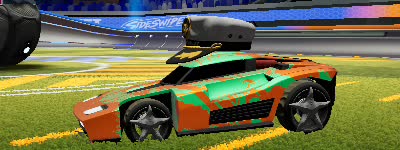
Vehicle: breakout